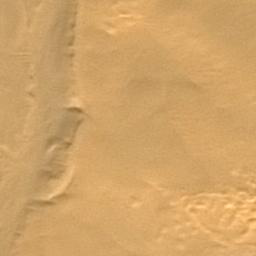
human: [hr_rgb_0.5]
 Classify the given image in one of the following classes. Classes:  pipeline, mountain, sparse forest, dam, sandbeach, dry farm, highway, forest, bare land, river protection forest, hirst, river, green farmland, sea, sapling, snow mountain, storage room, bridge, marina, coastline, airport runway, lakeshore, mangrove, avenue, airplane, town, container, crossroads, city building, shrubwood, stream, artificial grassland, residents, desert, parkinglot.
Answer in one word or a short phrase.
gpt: desert